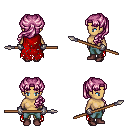
a pixel art fantasy rpg character, female body template, human, tanned skin, red tattered cape, teal pants, pink princess hairstyle, metal gloves, maroon shoes, spear, four views (front, back, left, right), 2x2 character sprite sheet, small pixel art, hard edges, no anti-aliasing